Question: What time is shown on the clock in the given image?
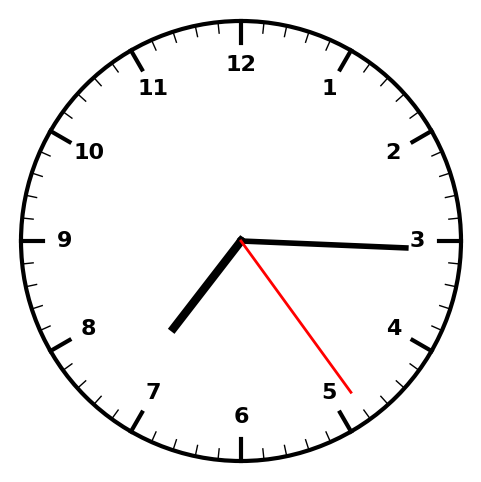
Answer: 07:15:24